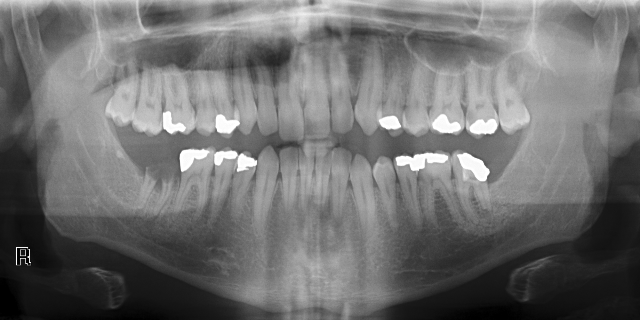
adult